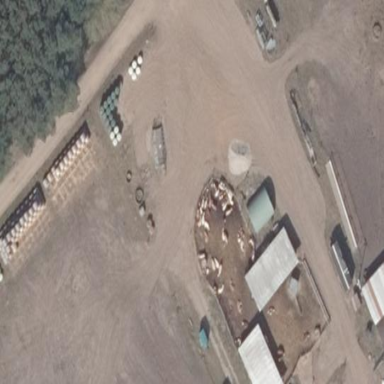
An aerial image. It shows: Farmyard area.